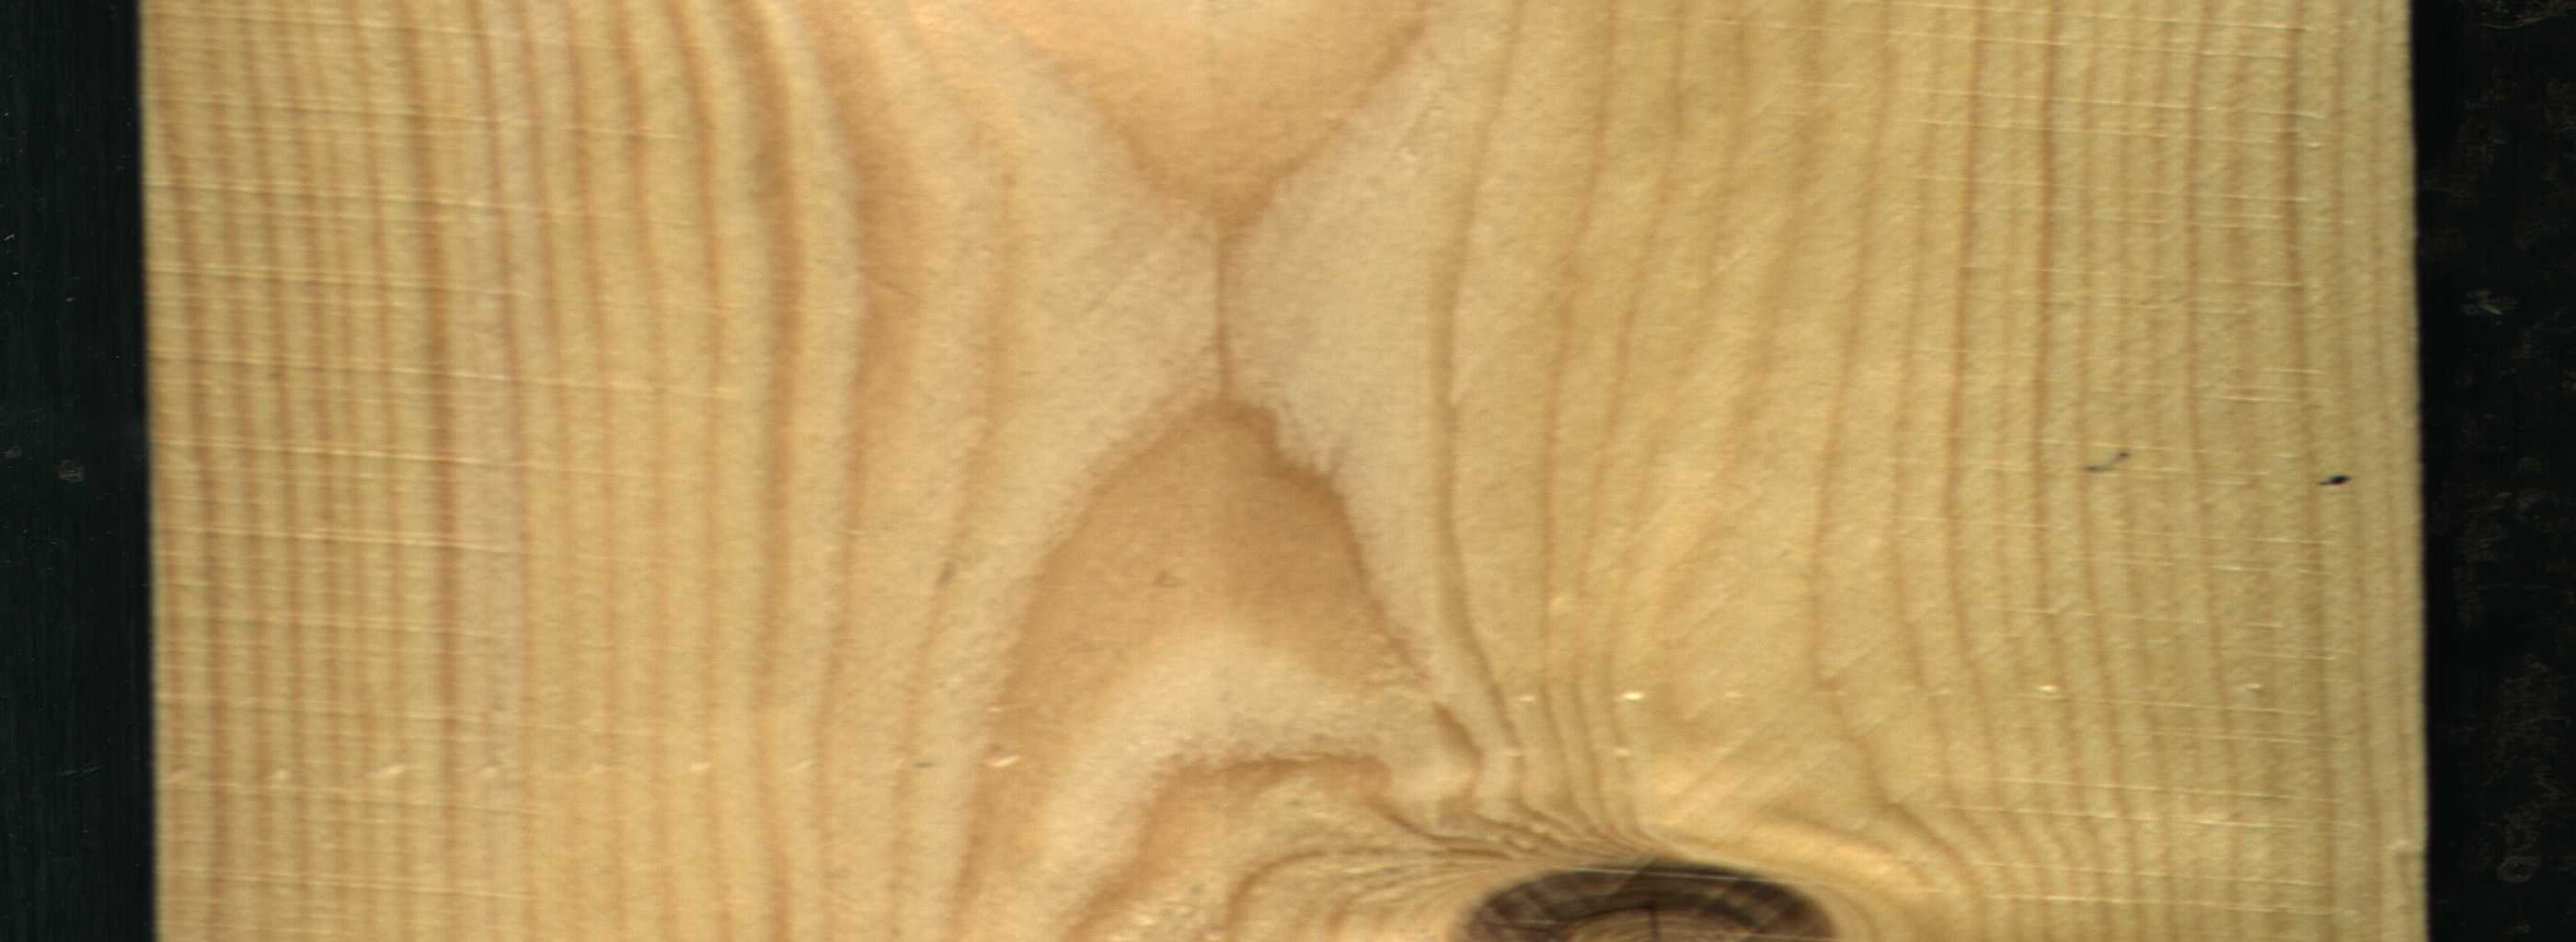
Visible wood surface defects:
Dead_Knot